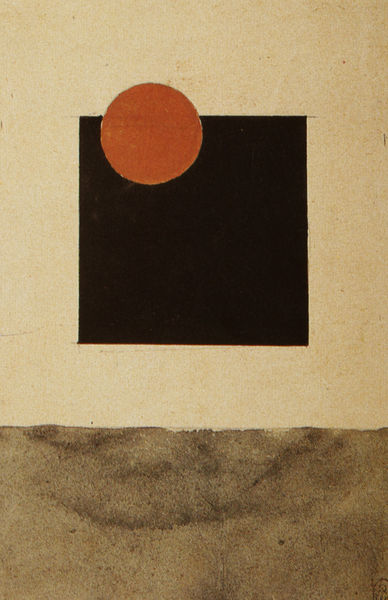
Titel: Entwurf zu einer Festdekoration in Witebsk
Künstler: Vera Jermolajewa
Standort: St. Petersburg
Institution: Russisches Museum
Schlagwörter: dunkel, gemälde, weiß, aquarell, ocker, sand, braun, dunkelbraun, grau, hell, mitte, orange, schwarz, zeichnung, rot, beige, expressionismus, hochformat, malerei, gesicht, bild, ebene, feld, horizont, sonne, boden, kreis, rund, ruhig, papier, ruhe, moderne, russland, abstrakt, farben, fläche, modern, wüste, farbe, formen, linien, collage, mond, eckig, rechteck, linie, geld, schweben, form, punkt, bedrohlich, bleistift, graphisch, geometrisch, zentral, struktur, ungegenständlich, geometrie, quadrat, viereck, kandinsky, konstruktivismus, russisch, teilung, sandsturm, teile, abstrackt, überschneidung, ocke, elipse, malewitsch, abstrakte kunst, mondrian, schwarzes quadrat, ausgeglichenheit, bleistigt, abstraqkt, rot auf schwarz, roter kreis, sepunkt, malowitsch, quadrat weiß, +überschneidung, roter punkt, rote sonne, schwarze nase, schwarzes qudrat